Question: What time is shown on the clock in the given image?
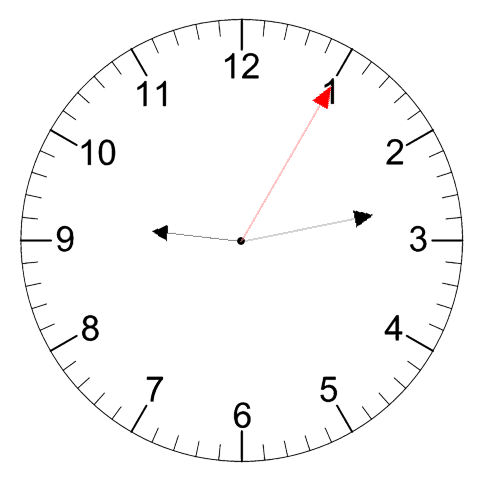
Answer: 09:13:05